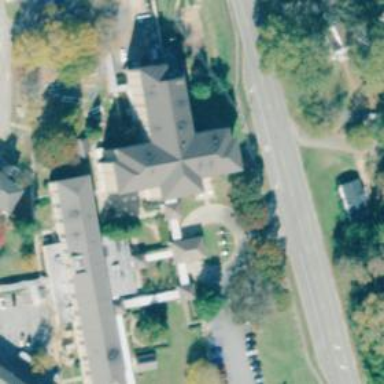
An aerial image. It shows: Hospital building.